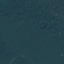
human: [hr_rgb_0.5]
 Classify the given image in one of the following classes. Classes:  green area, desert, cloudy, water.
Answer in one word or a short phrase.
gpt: green area